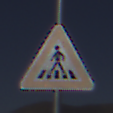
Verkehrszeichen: FussgaengerueberwegRechts
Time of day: MorningAfternoon
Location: Outdoor (Nature)
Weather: Clear
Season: NotSpecified
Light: Natural